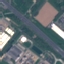
Land use / land cover class: Highway